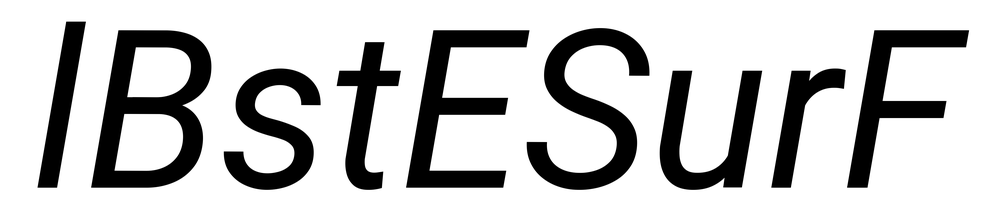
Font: Roboto-Italic_Italic